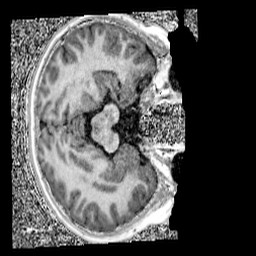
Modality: UNIT1_denoised
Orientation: axial
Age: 11
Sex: male
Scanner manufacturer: siemens
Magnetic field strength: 3 T
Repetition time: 4 s
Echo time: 0.00299 s